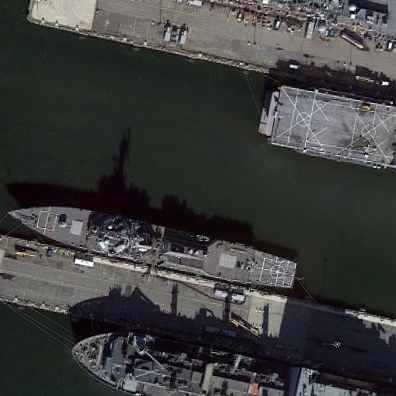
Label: destroyer